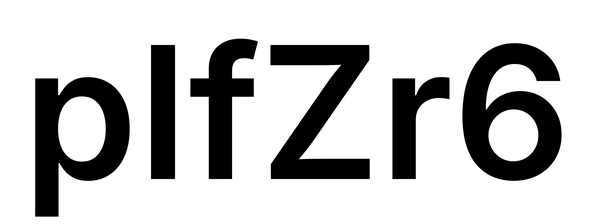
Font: Inter_SemiBold